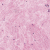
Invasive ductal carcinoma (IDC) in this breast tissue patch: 0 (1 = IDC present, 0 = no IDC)